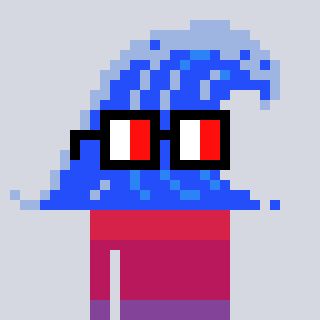
a pixel art character with square glasses with black frames and red eyes, a wave-shaped head and a magenta-colored body on a cool background